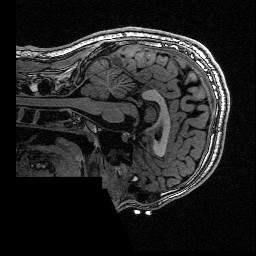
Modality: T1w
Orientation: sagittal
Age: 20
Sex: male
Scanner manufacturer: siemens
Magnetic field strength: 3 T
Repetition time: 2.53 s
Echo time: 0.00126 s